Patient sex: M
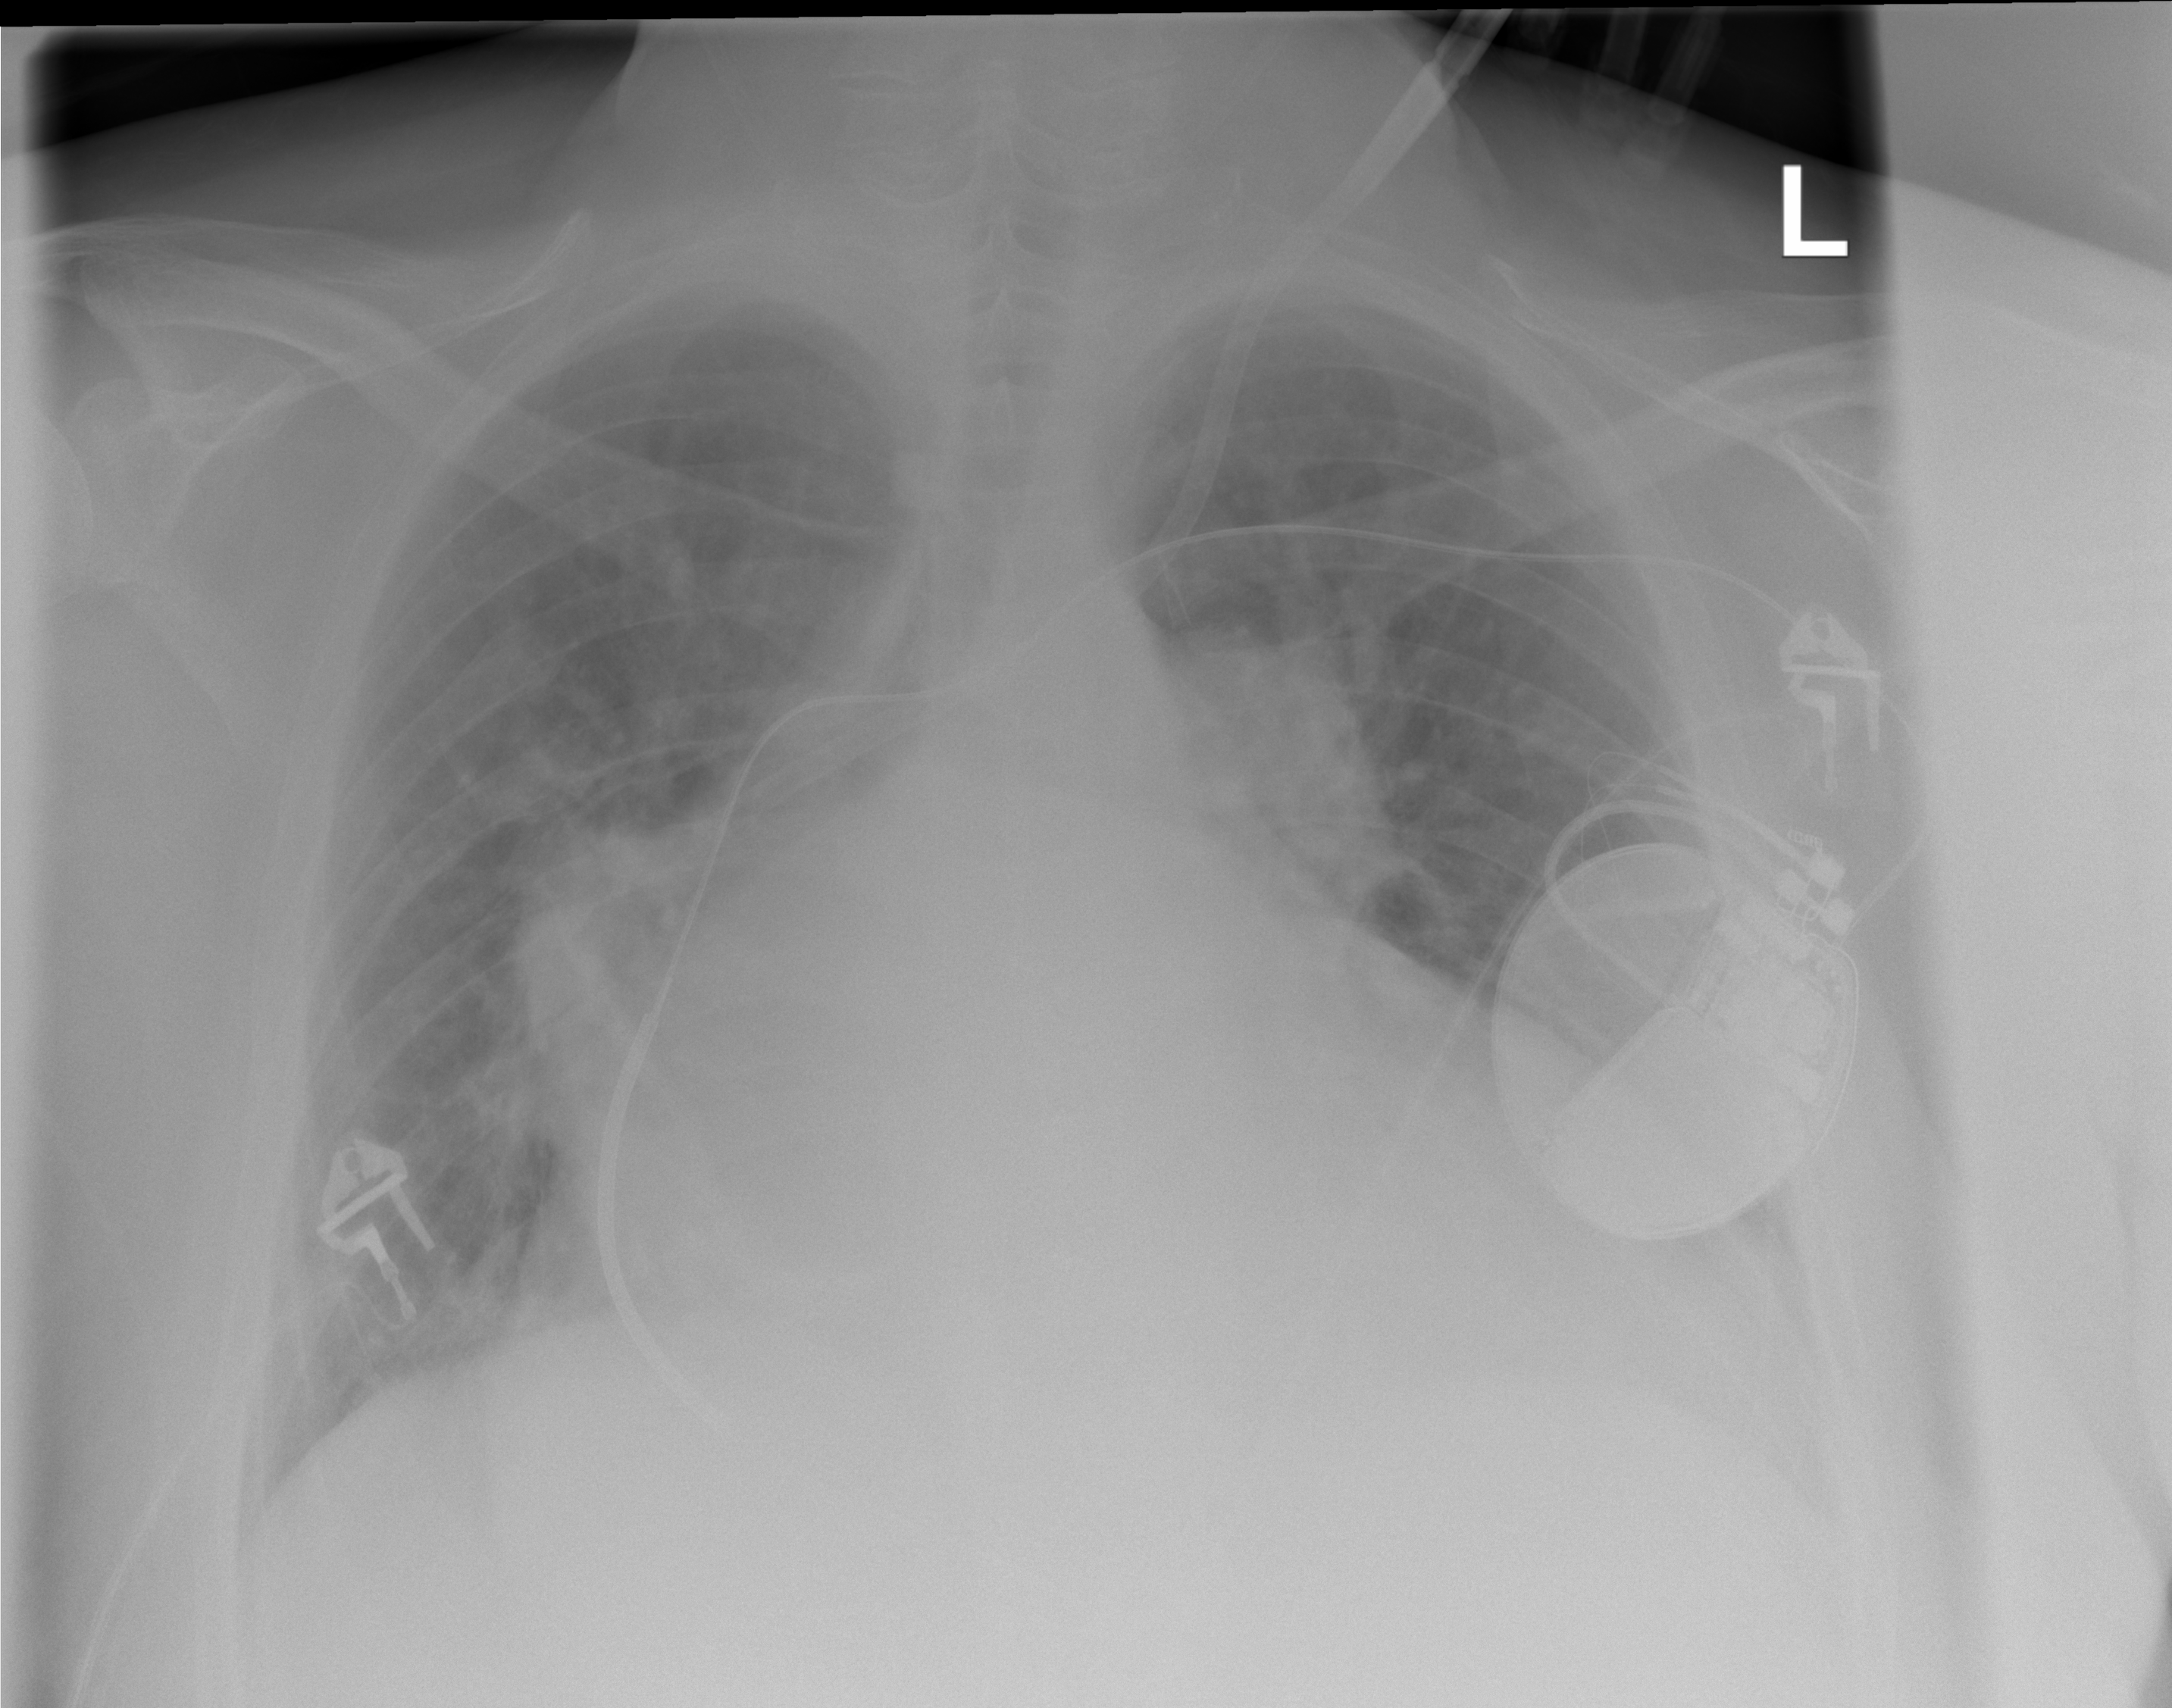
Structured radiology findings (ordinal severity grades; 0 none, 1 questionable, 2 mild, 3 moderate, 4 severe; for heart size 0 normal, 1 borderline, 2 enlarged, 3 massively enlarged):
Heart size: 3
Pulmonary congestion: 3
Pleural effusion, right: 0
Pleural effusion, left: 1
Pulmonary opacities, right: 2
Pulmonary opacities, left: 2
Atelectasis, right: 0
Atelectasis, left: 1